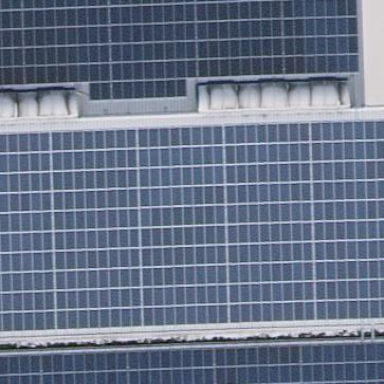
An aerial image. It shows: Solar power generator with photovoltaic panels.